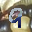
Label: 9